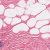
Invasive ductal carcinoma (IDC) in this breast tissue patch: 0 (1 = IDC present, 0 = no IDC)